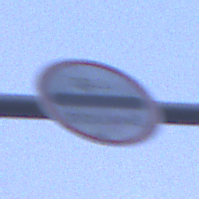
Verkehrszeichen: Zollstelle
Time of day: SunriseSunset
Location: Outdoor (Urban)
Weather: Overcast
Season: NotSpecified
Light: Natural